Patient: sex M, age 74
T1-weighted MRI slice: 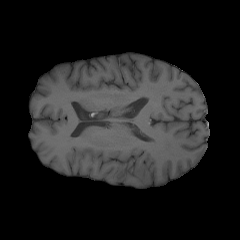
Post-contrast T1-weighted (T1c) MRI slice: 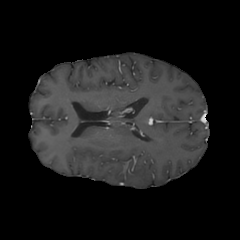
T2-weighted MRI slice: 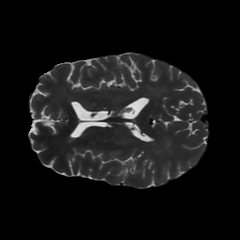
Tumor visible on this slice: no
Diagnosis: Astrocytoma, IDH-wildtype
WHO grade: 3